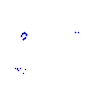
Particle: kaon